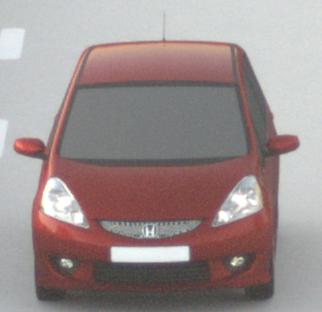
Make: Honda
Model: Jazz 1.2
Detailed model: Jazz (III) (11/08 - 04/11)
Model produced from: 2008/11
Model produced until: 2010/10
Doors: 5
Color: red
Road condition: dry road
Daytime: sunrise or sunset
Contrast: low contrast